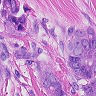
Metastatic tissue present: yes